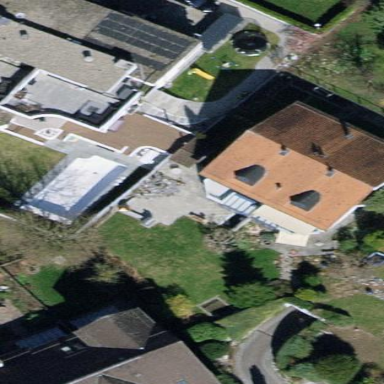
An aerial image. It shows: Building with pitched roof.